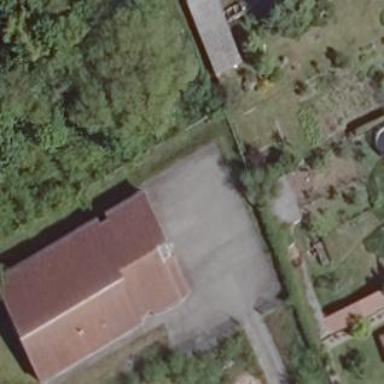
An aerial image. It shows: Service building.